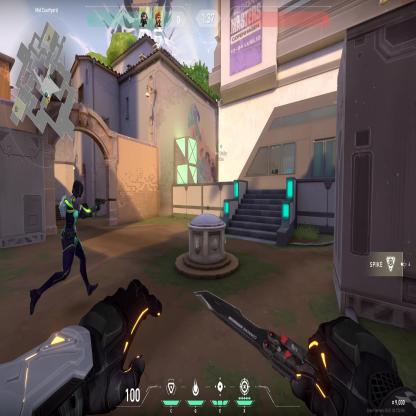
Label: teammate